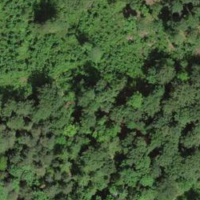
EUNIS habitat code: 41
Species observed at this site:
Lysimachia nemorum